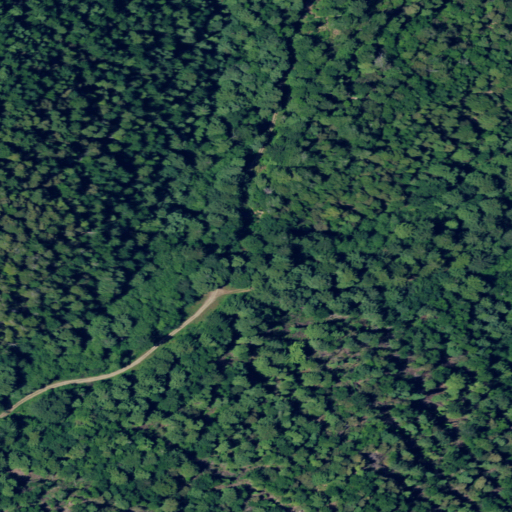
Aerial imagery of valley in California named Slaughterhouse Gulch containing evergreen forest and open development